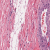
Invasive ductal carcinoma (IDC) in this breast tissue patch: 0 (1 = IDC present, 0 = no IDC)